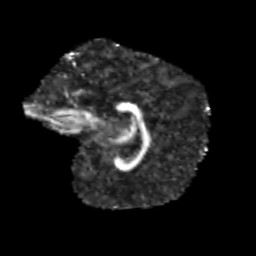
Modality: FA
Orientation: sagittal
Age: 13
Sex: female
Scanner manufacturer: siemens
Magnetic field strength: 3 T
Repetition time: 3.8 s
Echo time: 0.07 s